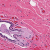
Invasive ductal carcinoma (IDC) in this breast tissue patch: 0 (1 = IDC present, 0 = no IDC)